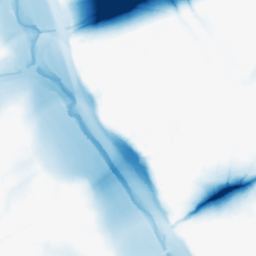
Category: morphological
Decomposition family: morphological
Decomposition parameters: operation: closing
size: 50
Upsampling method: quadratic
Upsampling parameters: scale: 2
Upsampling scale: 2